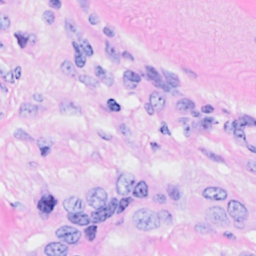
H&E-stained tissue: Breast